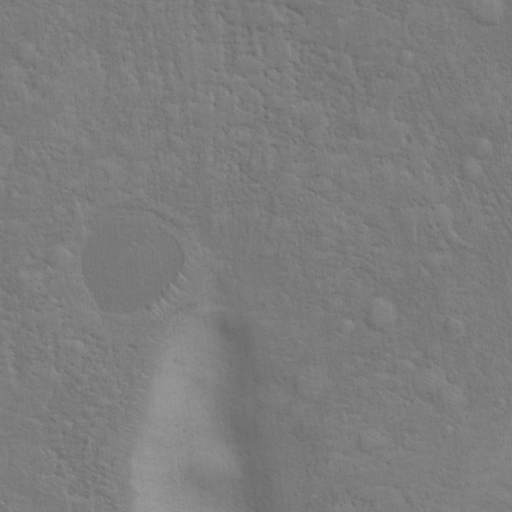
Classes present: Background, Cone